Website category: sports
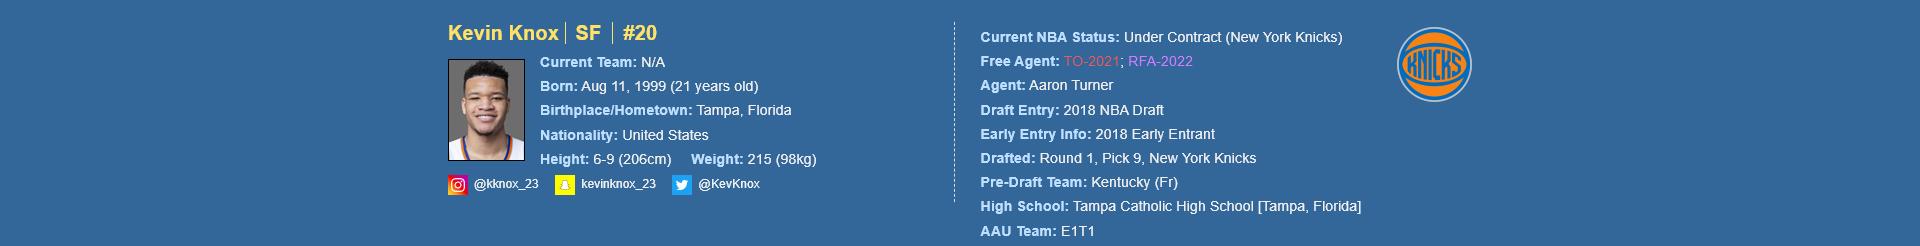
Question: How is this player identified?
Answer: Kevin Knox

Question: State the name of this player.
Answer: Kevin Knox

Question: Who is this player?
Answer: Kevin Knox

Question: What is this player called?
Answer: Kevin Knox

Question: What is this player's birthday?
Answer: Aug 11, 1999

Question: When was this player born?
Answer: Aug 11, 1999

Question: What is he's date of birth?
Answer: Aug 11, 1999

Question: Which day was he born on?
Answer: Aug 11, 1999

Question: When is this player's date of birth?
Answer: Aug 11, 1999

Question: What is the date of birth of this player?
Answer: Aug 11, 1999

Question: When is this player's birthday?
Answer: Aug 11, 1999

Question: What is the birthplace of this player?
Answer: Tampa, Florida

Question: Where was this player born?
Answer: Tampa, Florida

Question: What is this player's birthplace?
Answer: Tampa, Florida

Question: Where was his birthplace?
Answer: Tampa, Florida

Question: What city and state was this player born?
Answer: Tampa, Florida

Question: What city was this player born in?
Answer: Tampa, Florida

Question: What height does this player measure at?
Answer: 6-9 (206cm)

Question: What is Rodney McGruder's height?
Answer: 6-9 (206cm)

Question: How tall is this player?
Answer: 6-9 (206cm)

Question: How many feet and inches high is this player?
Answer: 6-9 (206cm)

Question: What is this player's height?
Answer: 6-9 (206cm)

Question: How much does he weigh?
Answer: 215 (98kg)

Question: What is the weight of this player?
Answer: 215 (98kg)

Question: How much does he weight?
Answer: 215 (98kg)

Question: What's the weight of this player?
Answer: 215 (98kg)

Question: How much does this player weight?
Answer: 215 (98kg)

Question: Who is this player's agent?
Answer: Aaron Turner

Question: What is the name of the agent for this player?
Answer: Aaron Turner

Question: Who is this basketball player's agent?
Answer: Aaron Turner

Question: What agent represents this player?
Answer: Aaron Turner

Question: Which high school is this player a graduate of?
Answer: Tampa Catholic High School

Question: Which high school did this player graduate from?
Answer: Tampa Catholic High School

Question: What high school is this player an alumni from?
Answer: Tampa Catholic High School

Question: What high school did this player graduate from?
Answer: Tampa Catholic High School

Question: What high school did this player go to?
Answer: Tampa Catholic High School

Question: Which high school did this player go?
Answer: Tampa Catholic High School